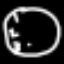
Label: clock